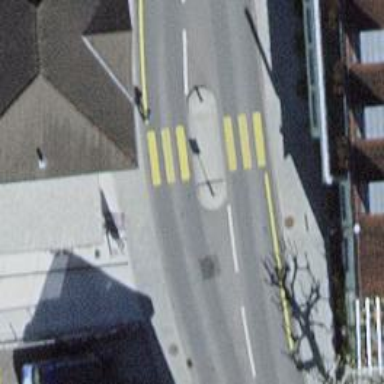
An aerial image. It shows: Marked road crossing with pedestrian island.